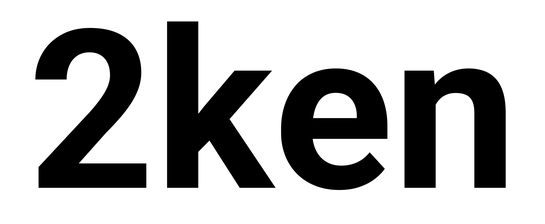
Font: Roboto_Bold